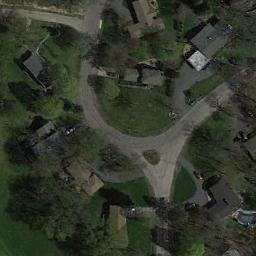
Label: medium_residential